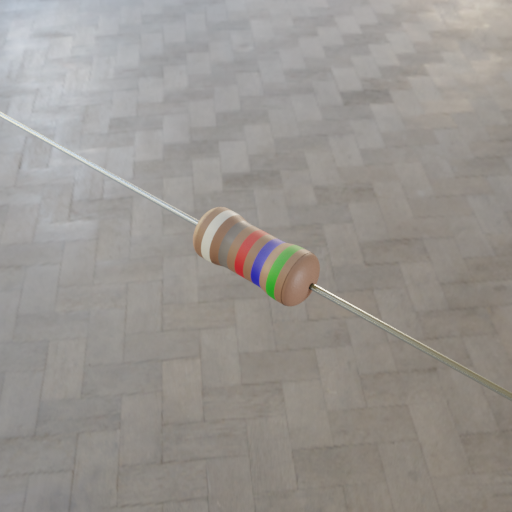
Resistor colour bands (in order): white, gray, red, blue, green